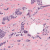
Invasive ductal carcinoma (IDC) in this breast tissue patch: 1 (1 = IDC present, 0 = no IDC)